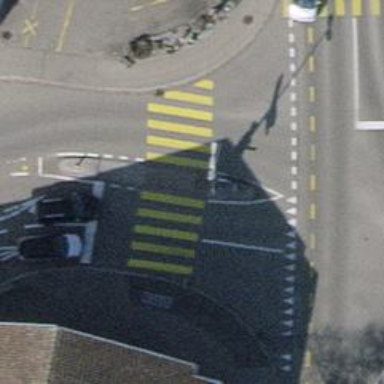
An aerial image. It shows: Crossing with traffic signals.